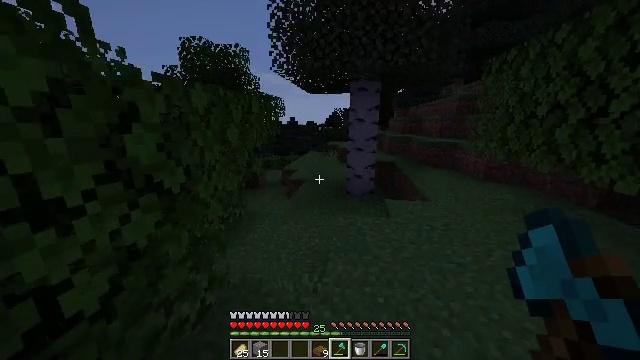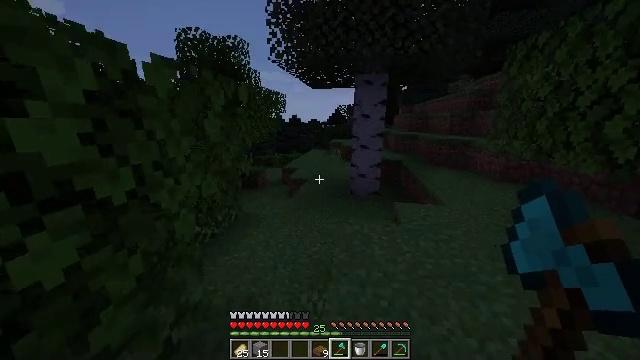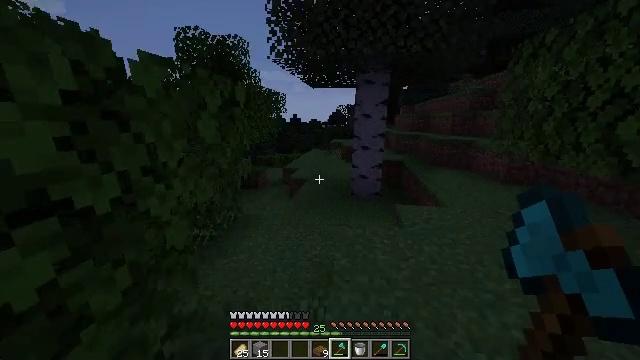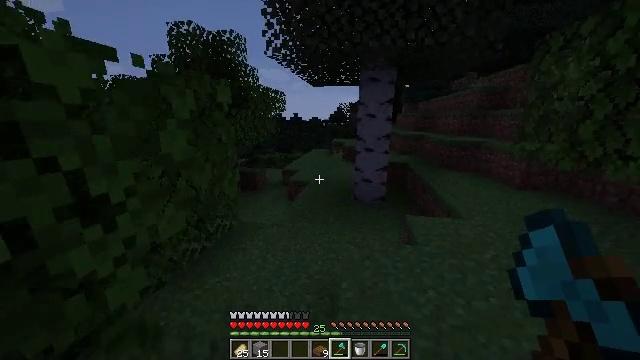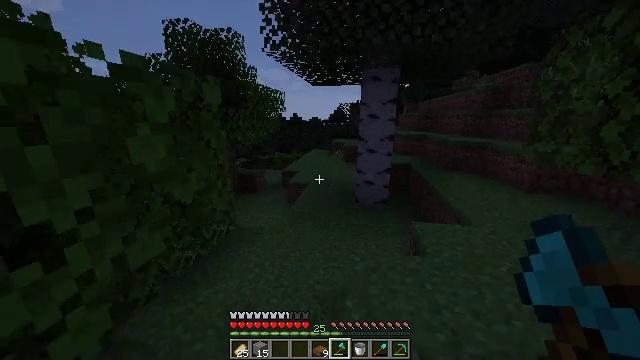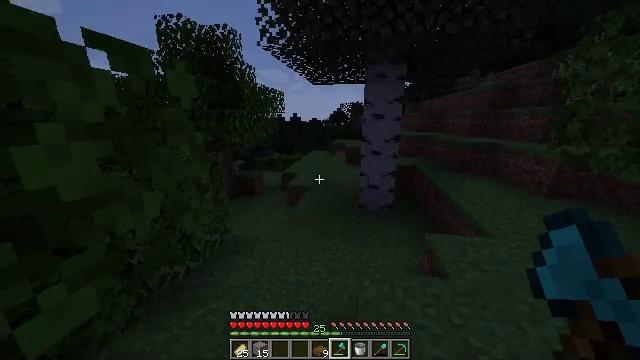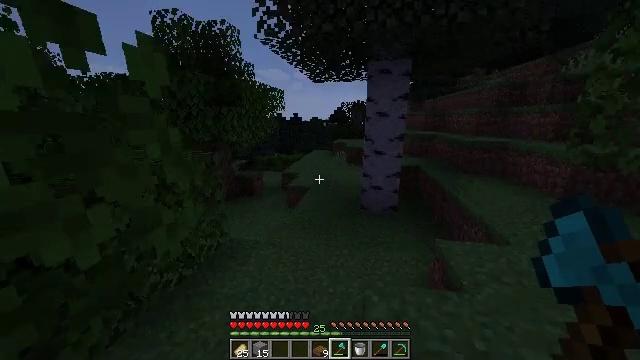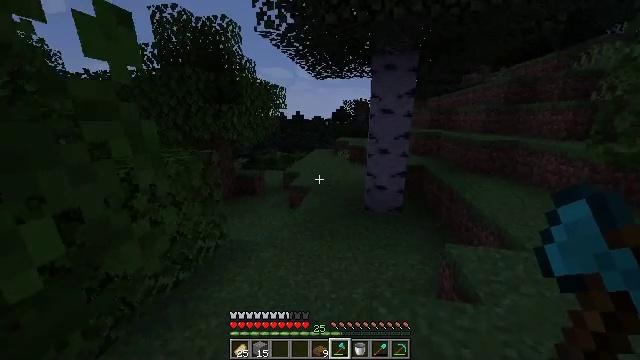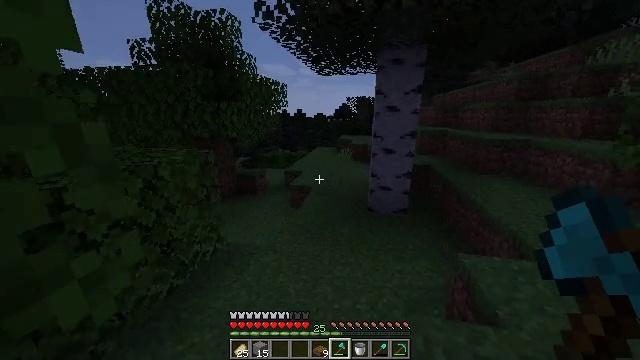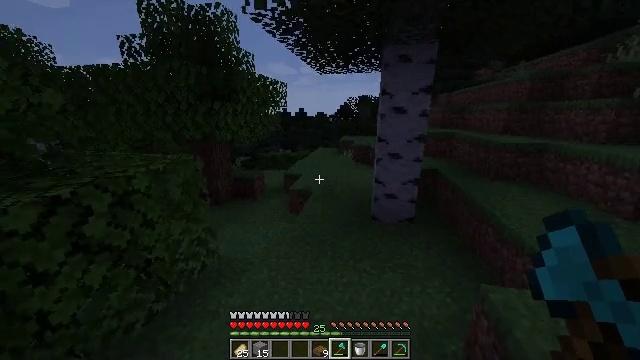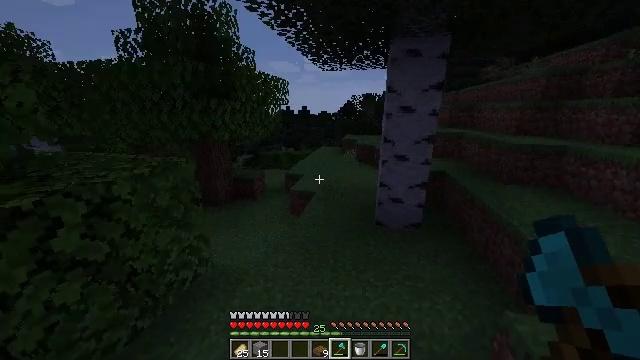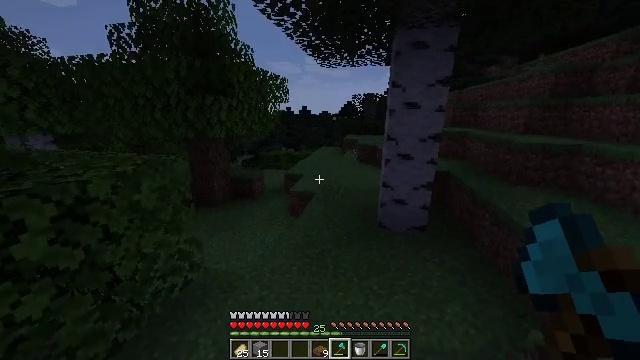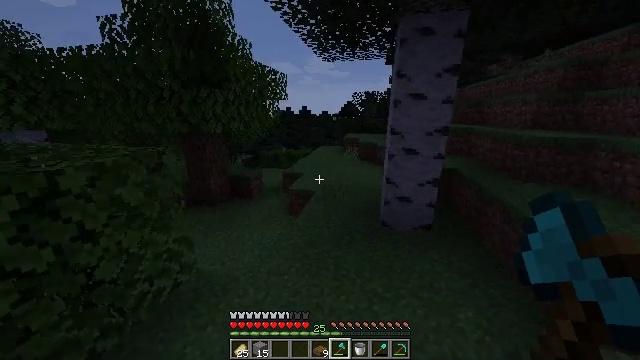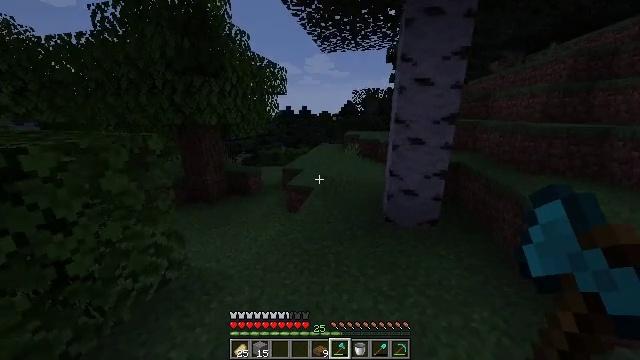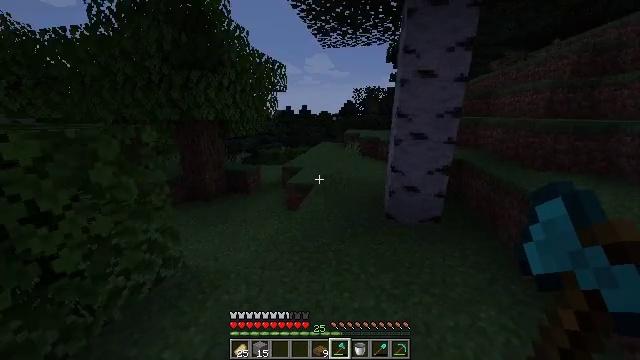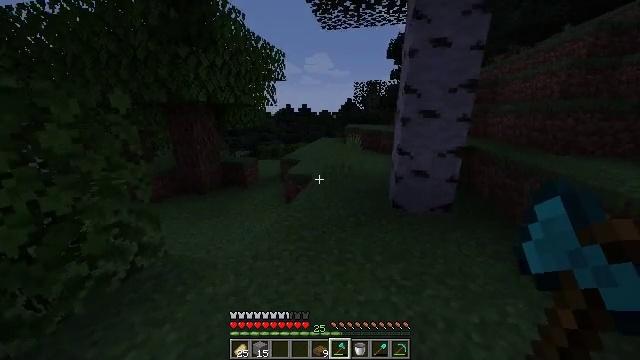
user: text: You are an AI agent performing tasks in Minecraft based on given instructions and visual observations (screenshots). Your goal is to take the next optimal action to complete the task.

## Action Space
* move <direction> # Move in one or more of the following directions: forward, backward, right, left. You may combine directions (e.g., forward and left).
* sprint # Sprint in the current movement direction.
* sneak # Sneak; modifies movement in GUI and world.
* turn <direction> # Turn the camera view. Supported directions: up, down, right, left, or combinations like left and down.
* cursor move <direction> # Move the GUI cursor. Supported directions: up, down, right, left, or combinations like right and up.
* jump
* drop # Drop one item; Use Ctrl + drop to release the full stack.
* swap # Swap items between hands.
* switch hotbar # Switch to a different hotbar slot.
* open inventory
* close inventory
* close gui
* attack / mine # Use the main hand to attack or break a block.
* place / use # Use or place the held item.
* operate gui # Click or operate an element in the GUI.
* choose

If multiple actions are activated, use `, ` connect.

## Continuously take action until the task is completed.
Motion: motion action
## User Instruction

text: Kill mobs.
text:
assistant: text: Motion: move forward
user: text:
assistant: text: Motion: move forward
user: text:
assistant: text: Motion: move forward
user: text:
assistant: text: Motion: move forward
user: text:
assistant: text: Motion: move forward
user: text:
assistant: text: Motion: move forward
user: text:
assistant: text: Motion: move forward
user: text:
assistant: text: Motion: move forward
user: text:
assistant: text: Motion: move forward
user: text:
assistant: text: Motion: move forward
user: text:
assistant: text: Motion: move forward
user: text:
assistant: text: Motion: move forward
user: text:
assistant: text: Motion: move forward
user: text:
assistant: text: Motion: move forward
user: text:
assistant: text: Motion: move forward
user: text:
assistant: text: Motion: move forward, jump
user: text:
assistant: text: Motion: move forward, jump
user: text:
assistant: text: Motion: move forward, jump
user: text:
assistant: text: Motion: move forward, jump
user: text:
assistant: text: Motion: move forward, jump
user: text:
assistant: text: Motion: move forward
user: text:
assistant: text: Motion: move forward
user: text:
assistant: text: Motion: move forward
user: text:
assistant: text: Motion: move forward
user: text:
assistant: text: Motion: move forward
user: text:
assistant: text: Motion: move forward, turn right
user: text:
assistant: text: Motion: move forward, sprint, turn right
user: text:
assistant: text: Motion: move forward, sprint
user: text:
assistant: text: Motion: move forward, sprint
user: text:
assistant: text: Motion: move forward, sprint